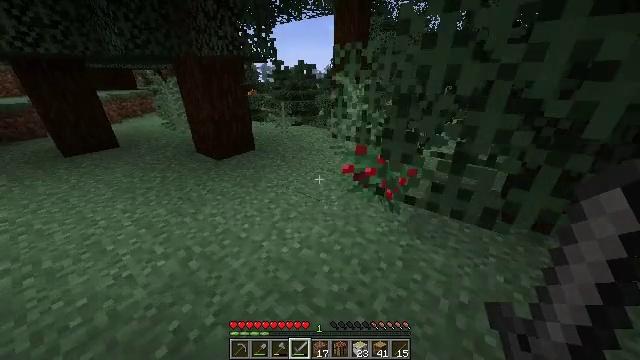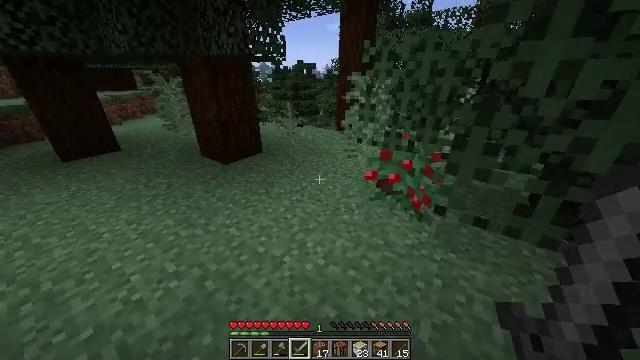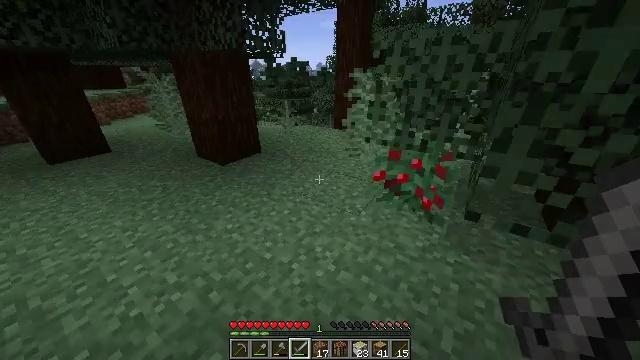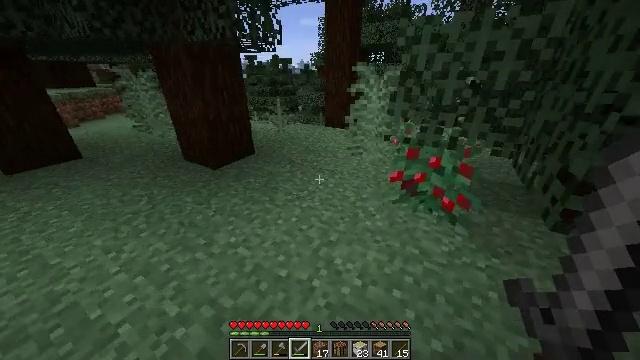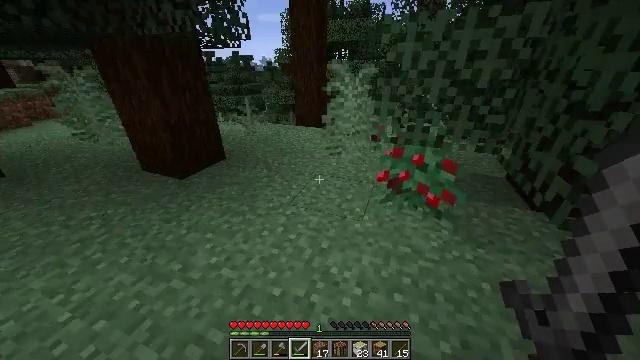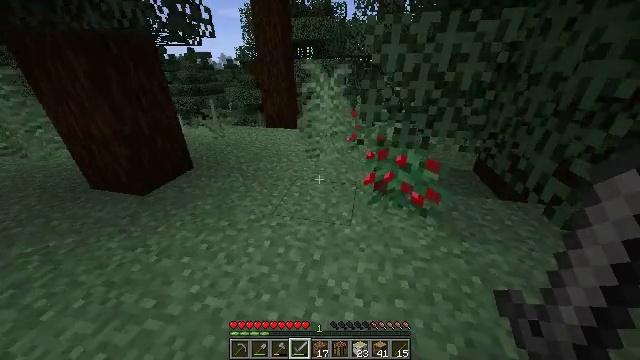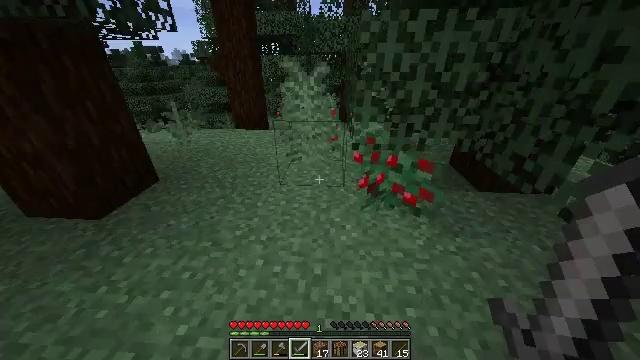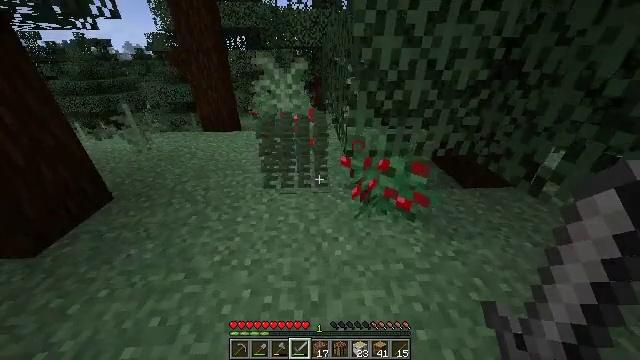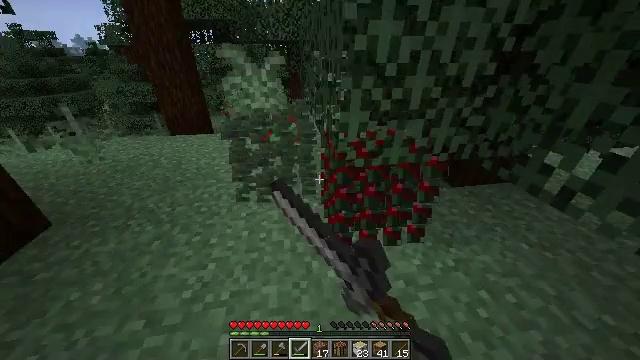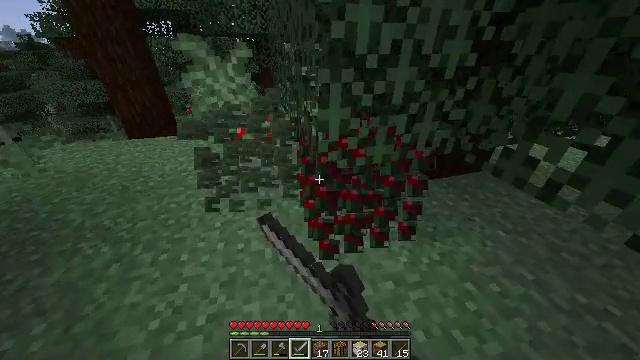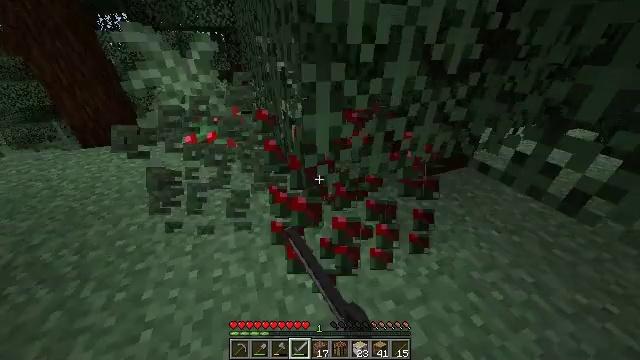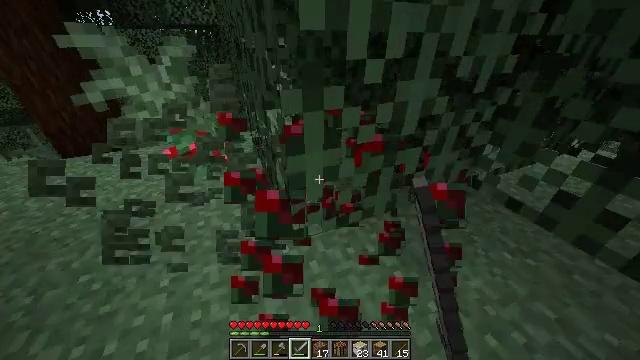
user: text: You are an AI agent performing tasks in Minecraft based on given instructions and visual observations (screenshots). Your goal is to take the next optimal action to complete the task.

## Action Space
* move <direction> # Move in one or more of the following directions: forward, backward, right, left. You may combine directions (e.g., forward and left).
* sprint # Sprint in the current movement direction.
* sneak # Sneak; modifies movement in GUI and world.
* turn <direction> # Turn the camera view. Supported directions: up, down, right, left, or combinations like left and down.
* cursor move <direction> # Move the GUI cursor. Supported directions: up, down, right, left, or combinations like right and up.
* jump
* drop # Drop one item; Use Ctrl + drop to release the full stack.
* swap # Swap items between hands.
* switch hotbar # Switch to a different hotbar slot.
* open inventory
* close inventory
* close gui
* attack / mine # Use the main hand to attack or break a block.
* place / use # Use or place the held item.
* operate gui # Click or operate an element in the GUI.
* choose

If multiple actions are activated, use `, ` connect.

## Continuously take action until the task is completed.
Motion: motion action
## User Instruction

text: Harvest the large fern for decoration.
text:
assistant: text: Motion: move forward and move left, sprint
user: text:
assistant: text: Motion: move forward and move left, sprint, turn right
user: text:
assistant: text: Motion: move forward and move left, sprint, turn right
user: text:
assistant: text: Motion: move forward and move left, sprint, turn right
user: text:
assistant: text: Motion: move forward and move left, sprint, turn right
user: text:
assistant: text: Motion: move forward, sprint, turn right
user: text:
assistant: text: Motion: move forward, sprint, turn right and down, attack / mine
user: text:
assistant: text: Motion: move forward, sprint, turn right and down, attack / mine
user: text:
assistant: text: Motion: move forward, sprint, turn right and down, attack / mine
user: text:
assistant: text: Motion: move forward, sprint, turn right, attack / mine
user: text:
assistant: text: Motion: move forward and move right, sprint, turn right, attack / mine
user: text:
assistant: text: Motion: sprint, attack / mine